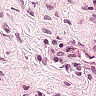
Metastatic tissue present: no